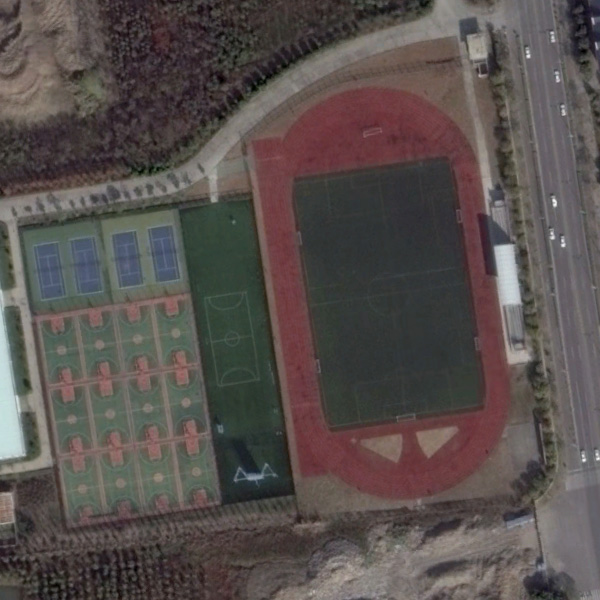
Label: Playground